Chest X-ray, AP view. Patient: 52 years old, sex M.
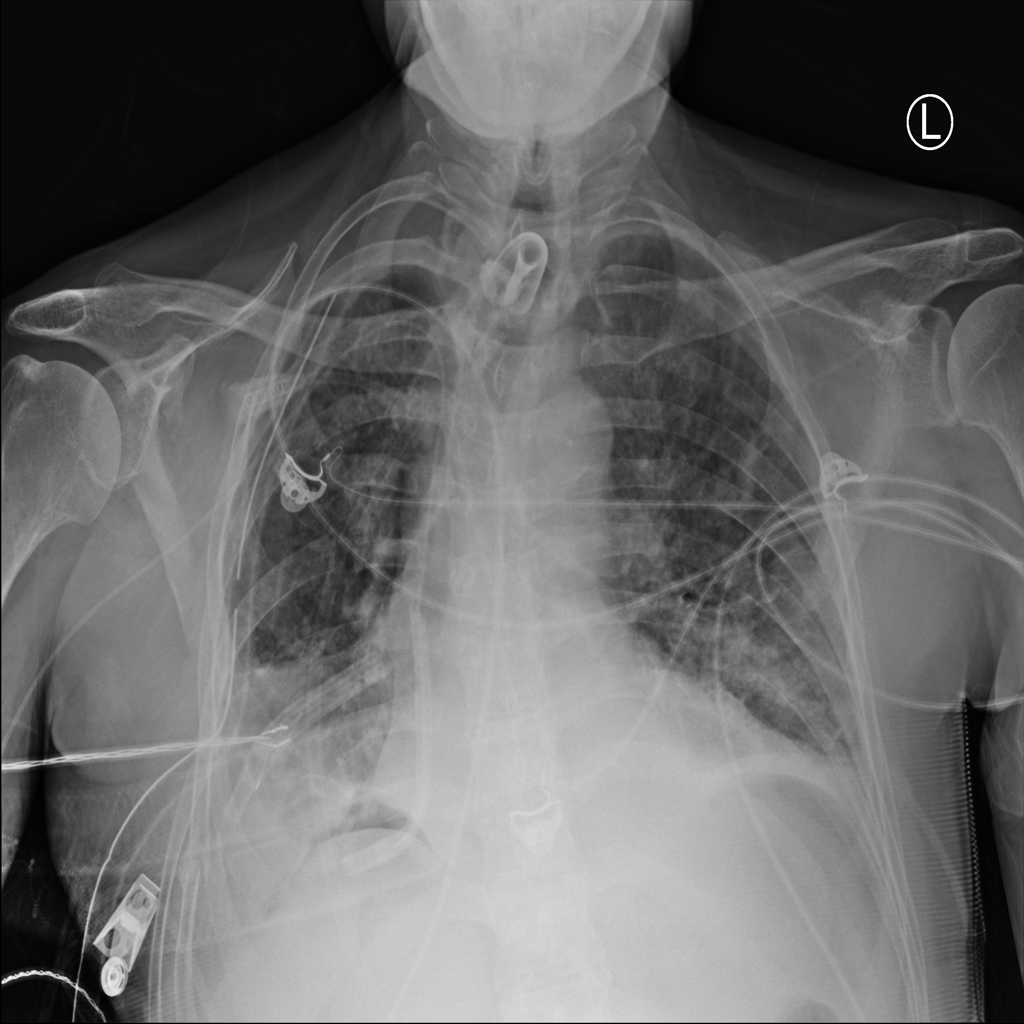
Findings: Infiltration